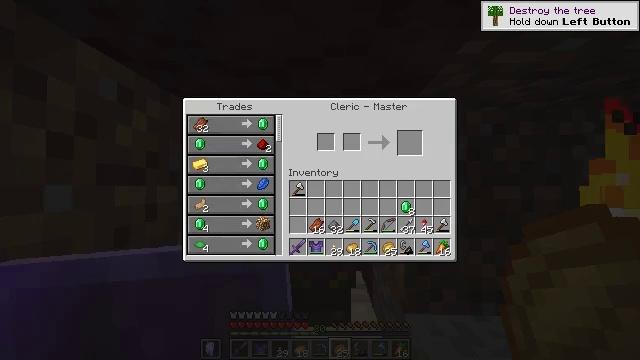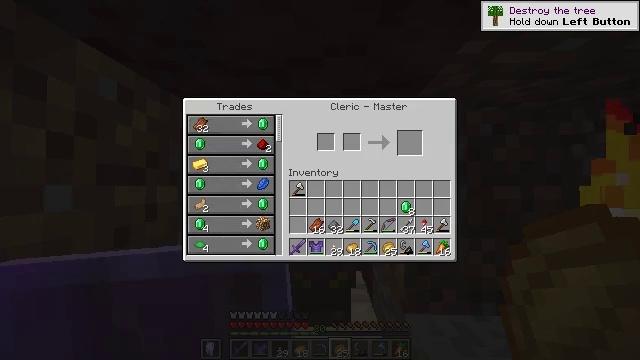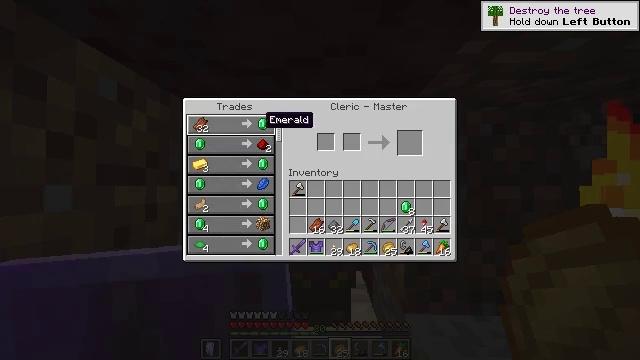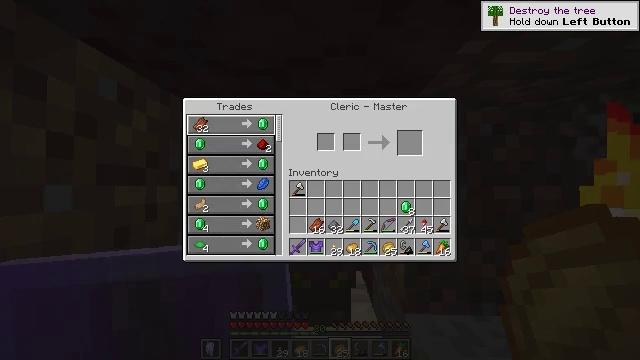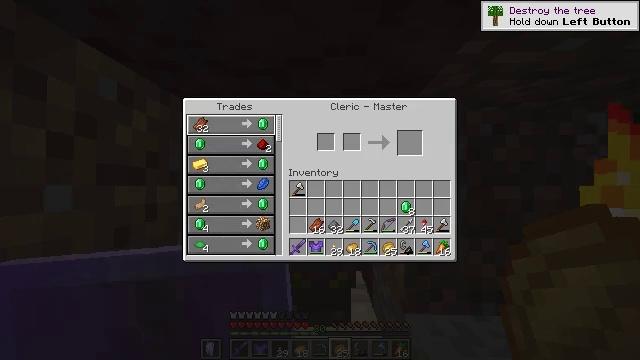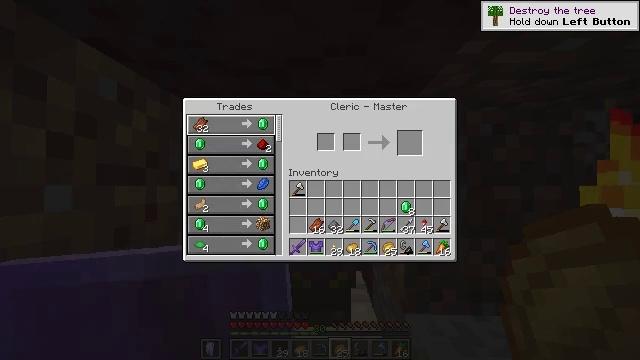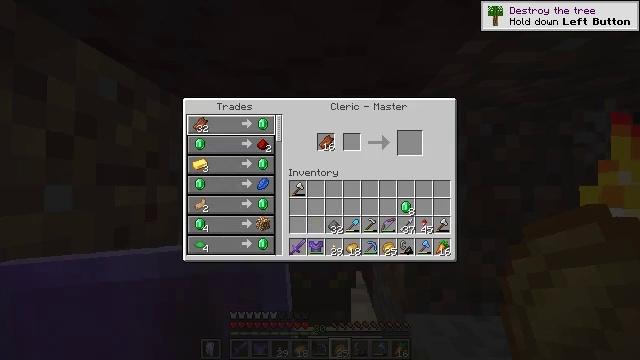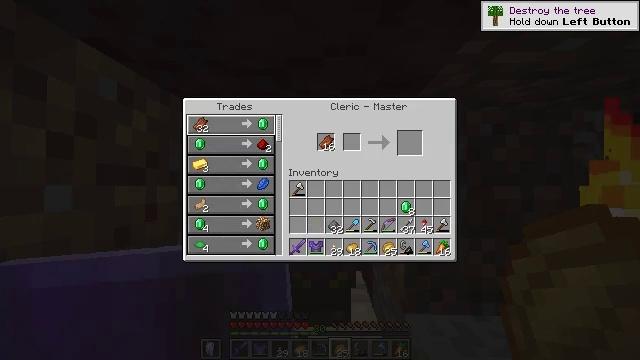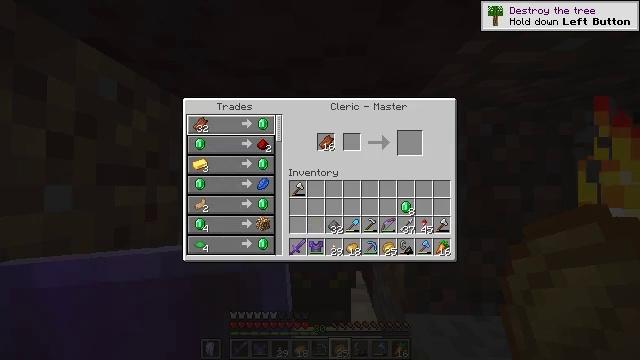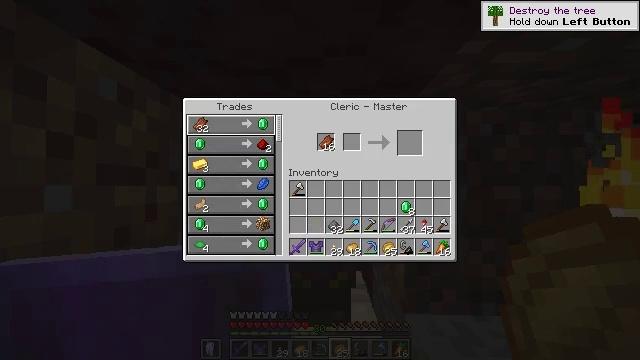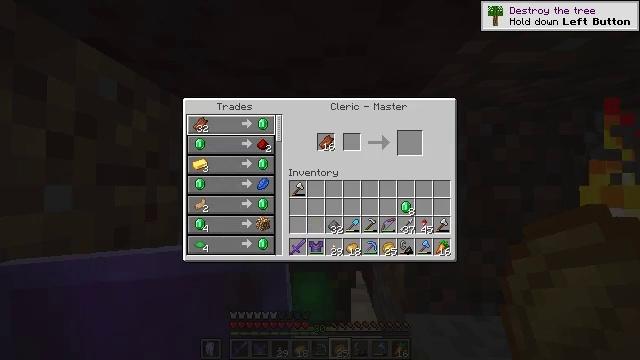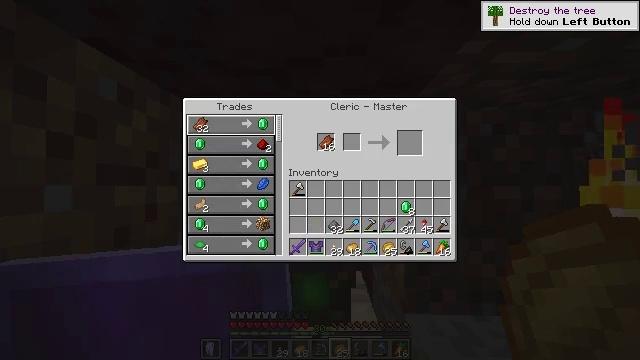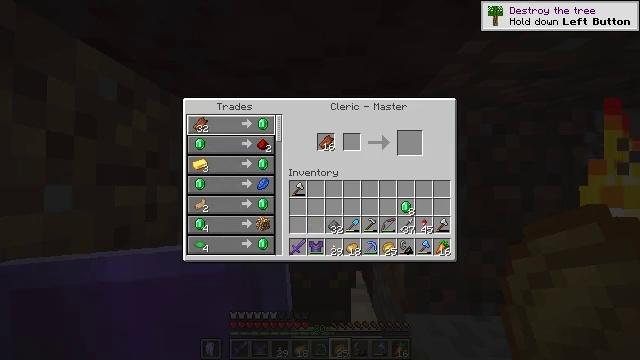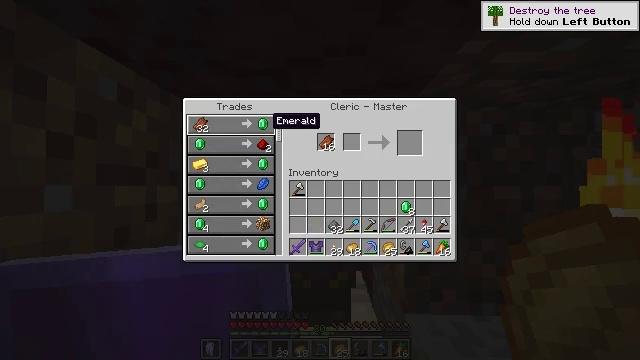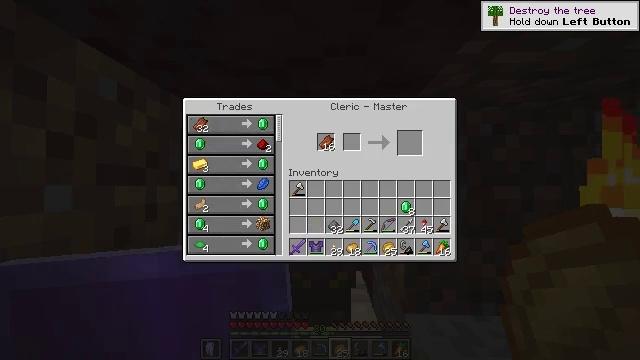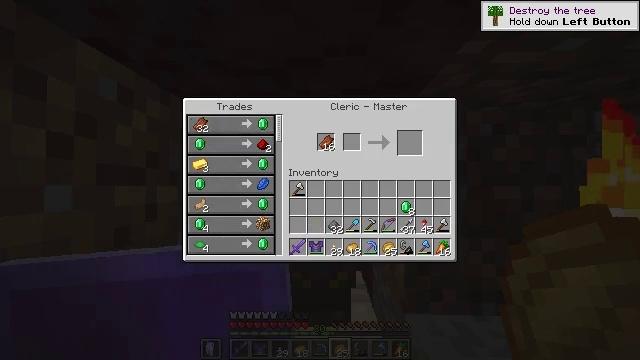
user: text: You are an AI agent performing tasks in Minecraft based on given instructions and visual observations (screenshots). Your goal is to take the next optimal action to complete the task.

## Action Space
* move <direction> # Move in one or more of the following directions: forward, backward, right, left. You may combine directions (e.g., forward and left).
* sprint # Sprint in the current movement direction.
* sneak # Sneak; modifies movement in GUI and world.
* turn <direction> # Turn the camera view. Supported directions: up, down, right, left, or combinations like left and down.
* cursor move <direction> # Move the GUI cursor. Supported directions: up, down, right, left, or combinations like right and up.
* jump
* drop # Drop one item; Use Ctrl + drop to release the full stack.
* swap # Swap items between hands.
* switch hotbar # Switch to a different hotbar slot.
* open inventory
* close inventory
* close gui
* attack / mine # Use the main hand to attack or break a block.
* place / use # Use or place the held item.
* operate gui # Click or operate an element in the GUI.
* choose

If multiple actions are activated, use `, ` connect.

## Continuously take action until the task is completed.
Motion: motion action
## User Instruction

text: Create an emerald block using nine emeralds.
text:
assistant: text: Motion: sneak, cursor move left, open gui
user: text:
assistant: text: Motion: sneak, cursor move left
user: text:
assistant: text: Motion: sneak, cursor move left
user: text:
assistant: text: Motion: sneak
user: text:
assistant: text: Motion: sneak
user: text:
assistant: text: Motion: sneak, operate gui
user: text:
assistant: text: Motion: sneak, operate gui
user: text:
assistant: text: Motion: sneak
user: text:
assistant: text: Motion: sneak
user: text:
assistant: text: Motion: sneak
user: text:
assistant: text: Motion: sneak
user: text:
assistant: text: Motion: sneak, cursor move right
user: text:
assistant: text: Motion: sneak, cursor move right
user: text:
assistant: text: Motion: sneak, cursor move right
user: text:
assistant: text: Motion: sneak
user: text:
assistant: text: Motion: no_op
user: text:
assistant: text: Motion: no_op
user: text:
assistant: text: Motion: close gui
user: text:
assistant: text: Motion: open inventory
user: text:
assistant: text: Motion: no_op
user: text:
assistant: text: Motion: move back
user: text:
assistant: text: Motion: move back
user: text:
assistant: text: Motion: move back
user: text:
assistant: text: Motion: move back
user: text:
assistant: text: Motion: move back
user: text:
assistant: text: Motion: move back
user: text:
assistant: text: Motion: move back and move right
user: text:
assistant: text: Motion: move back and move right
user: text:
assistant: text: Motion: move right
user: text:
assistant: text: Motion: move right